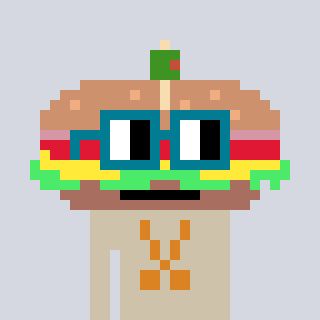
a pixel art character with square dark green glasses, a sandwich-shaped head and a bege-colored body on a cool background